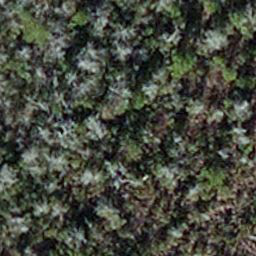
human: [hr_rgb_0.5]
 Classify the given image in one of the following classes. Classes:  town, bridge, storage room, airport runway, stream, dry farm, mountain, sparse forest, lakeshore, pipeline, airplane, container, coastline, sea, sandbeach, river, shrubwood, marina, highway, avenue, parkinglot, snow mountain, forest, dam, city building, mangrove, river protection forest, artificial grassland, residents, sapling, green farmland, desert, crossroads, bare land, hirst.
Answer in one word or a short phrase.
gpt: sapling